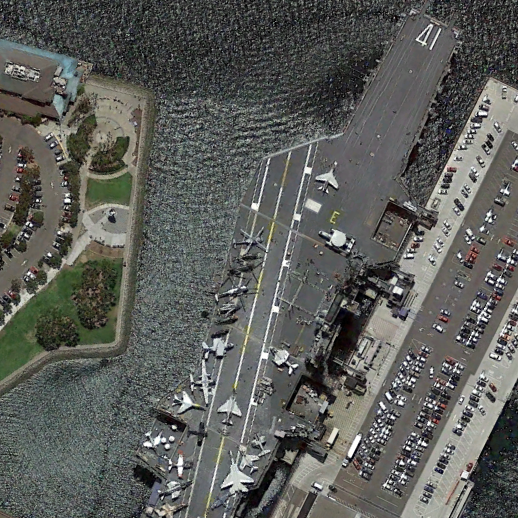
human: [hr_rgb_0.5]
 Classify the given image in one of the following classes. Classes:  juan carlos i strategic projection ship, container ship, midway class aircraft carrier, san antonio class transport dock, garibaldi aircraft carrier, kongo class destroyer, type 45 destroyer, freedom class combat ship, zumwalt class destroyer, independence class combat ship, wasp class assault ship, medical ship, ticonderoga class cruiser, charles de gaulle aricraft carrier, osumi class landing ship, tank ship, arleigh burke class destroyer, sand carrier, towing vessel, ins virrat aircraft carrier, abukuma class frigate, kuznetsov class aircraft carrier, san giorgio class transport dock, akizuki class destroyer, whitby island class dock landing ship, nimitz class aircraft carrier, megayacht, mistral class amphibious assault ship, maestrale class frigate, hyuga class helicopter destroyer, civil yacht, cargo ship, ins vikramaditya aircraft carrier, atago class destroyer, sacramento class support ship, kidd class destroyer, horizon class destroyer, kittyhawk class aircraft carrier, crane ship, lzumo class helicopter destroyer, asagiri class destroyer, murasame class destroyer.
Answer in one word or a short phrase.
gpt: Midway class aircraft carrier